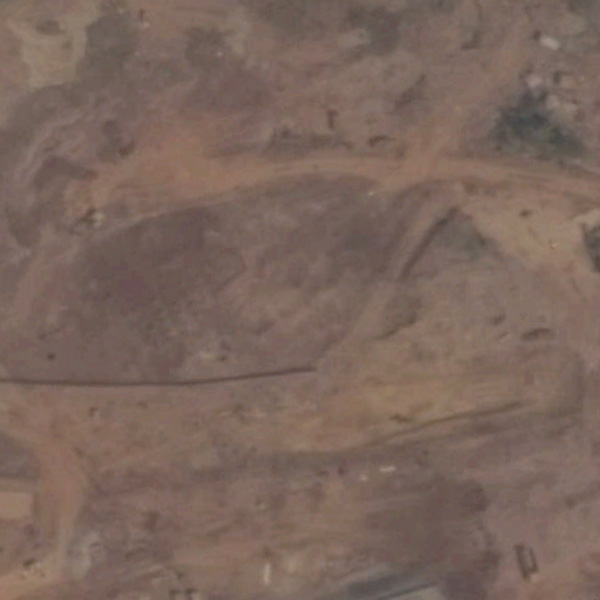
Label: BareLand